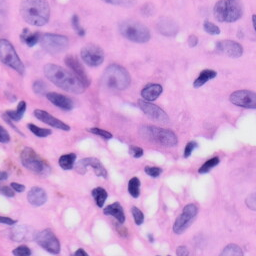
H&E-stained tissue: Skin